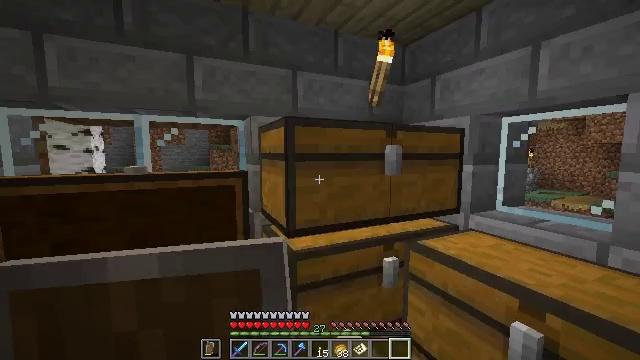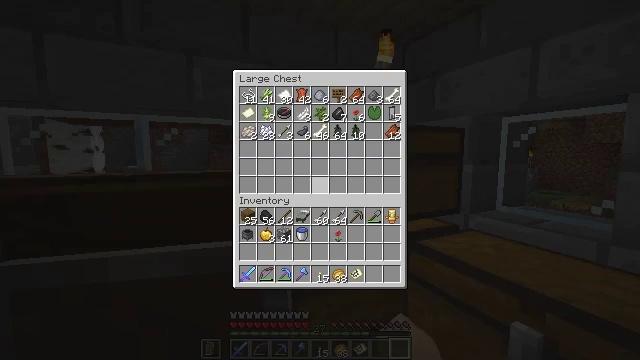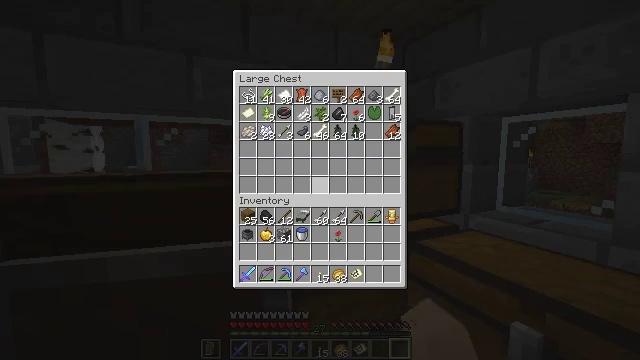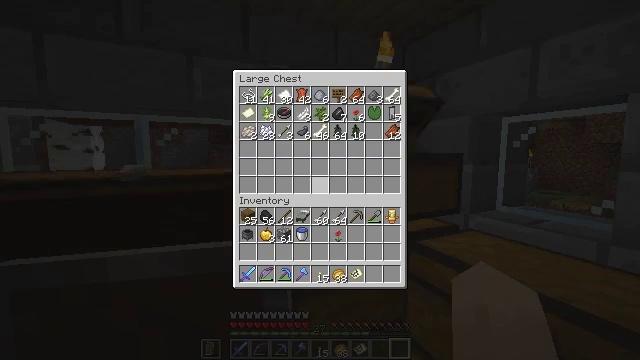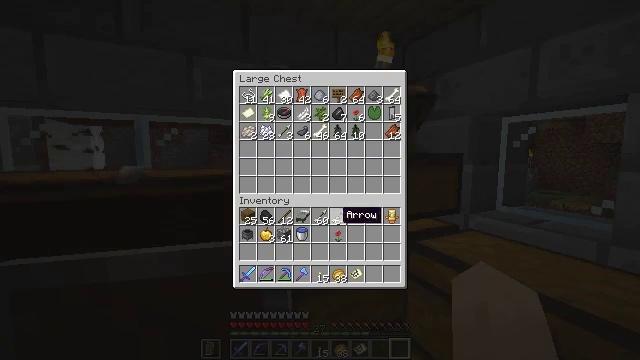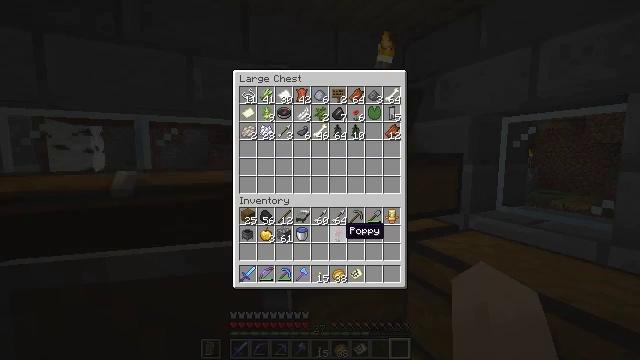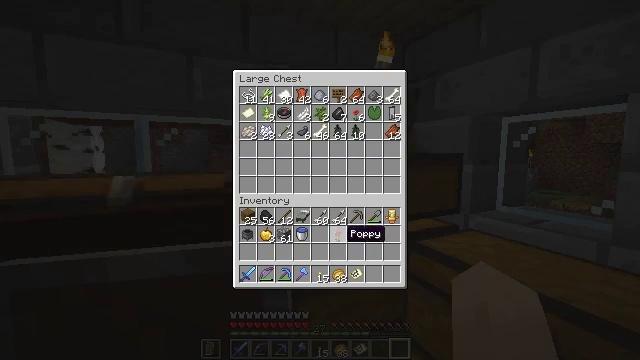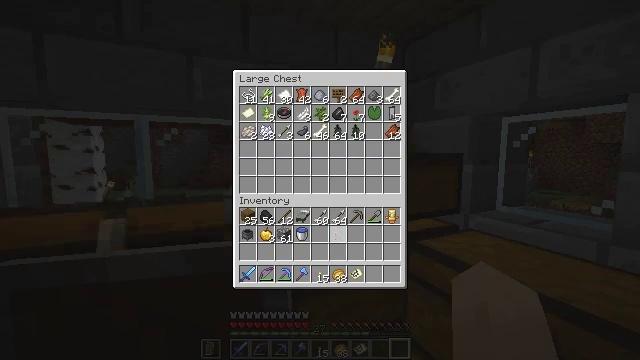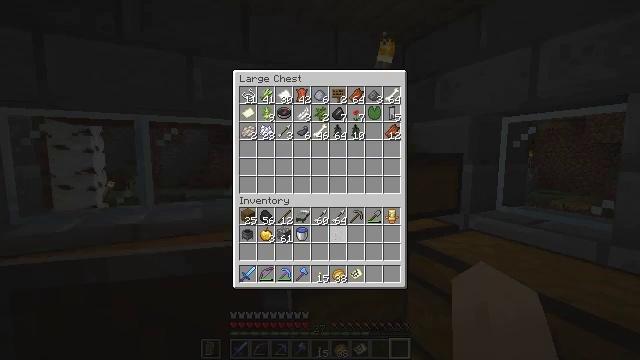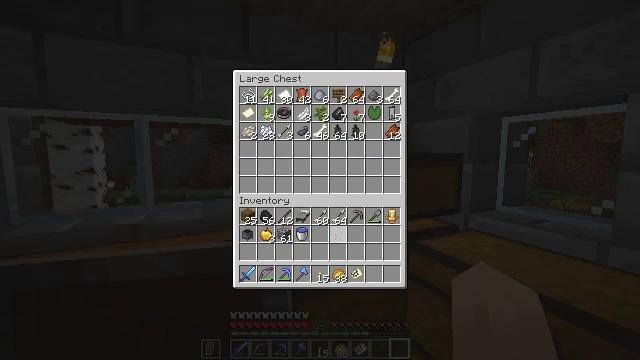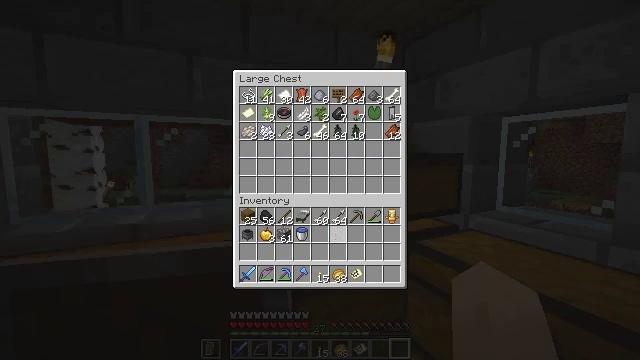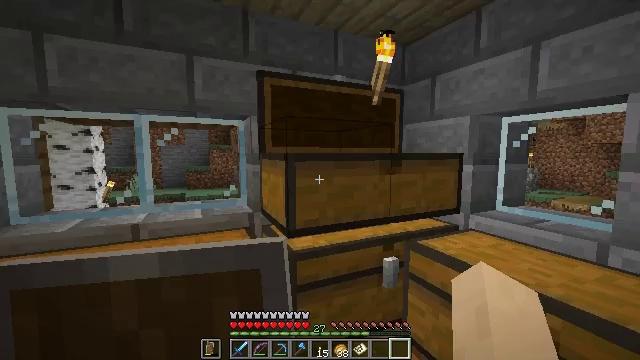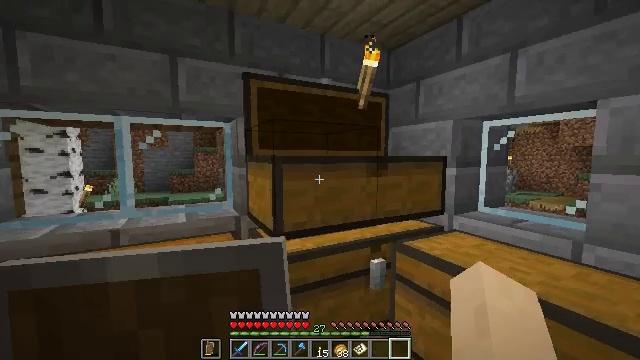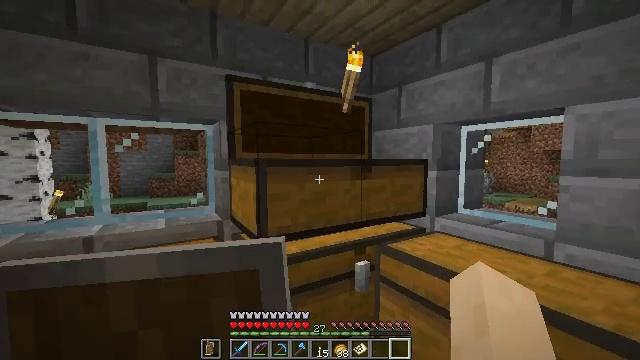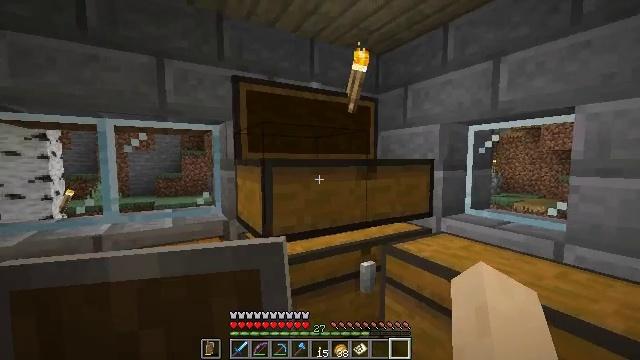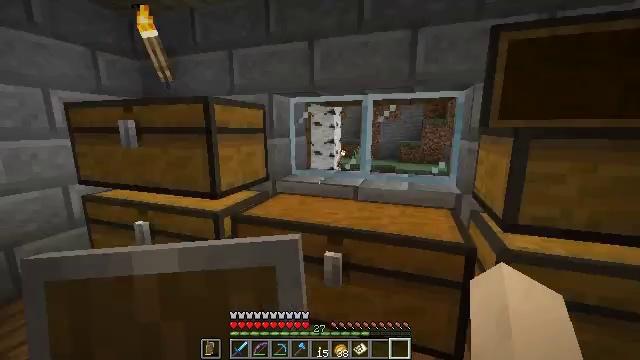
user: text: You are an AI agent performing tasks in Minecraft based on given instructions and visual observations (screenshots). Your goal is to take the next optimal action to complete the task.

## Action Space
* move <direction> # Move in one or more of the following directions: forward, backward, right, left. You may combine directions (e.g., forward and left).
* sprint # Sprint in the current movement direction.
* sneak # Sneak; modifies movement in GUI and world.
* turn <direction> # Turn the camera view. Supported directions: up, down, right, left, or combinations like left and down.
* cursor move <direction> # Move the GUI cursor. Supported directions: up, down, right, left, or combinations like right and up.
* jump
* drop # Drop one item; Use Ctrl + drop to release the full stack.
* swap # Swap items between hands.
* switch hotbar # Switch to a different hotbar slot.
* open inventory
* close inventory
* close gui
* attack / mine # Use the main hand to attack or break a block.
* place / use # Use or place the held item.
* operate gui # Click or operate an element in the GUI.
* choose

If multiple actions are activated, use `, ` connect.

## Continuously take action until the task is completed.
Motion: motion action
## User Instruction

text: Attack the clay block to obtain it.
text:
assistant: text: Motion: no_op
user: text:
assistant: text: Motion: no_op
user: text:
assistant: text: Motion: sneak
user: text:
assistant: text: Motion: sneak, cursor move right and down
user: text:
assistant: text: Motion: sneak, cursor move down
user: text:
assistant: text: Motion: sneak
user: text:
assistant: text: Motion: sneak, operate gui
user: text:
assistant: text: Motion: sneak, operate gui
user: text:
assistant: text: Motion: sneak
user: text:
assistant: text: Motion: sneak
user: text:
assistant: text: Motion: no_op
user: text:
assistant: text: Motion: turn right
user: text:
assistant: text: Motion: turn right
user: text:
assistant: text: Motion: turn left
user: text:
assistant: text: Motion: turn left and down
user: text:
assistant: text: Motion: turn left and down
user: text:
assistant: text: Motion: turn left and down
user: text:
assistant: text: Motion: turn left
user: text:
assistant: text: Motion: no_op
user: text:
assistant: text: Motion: turn right
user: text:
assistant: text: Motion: turn left, close inventory
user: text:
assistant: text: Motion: close inventory
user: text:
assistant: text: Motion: open gui
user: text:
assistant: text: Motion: no_op
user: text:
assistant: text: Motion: no_op
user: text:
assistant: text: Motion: no_op
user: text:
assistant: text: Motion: cursor move right and up
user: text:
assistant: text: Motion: no_op
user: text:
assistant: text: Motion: no_op
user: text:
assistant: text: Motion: no_op